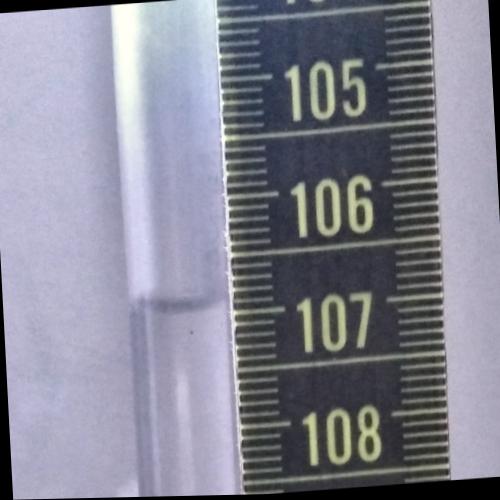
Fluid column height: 106.9 cm